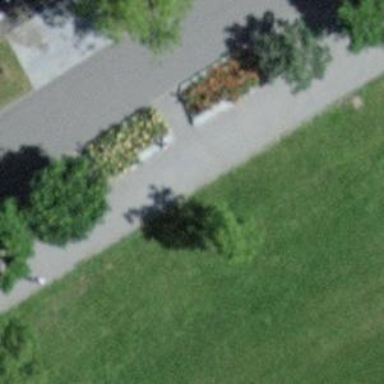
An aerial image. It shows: Avenue of broadleaved trees.